Question: I often will have a scratch pad in ST that I then close via Ctrl-F4. It always prompts me to save it, which I find to be a pain.
Is there a setting in ST where I can either change to default of this dialog to "Close without saving", or do not even prompt me at all if it is a new file (i.e. has no name).

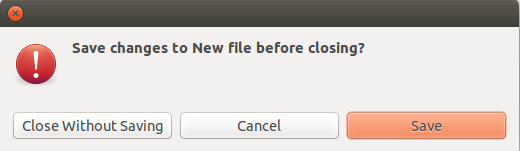
Answer: You can set a tab to be a scratch buffer (doesn't prompt to save when closed). With the desired tab opened, open the console with and type:
'''
view.set_scratch(True)
'''
then hit , and close the console with . You can now close the tab whenever you want without being prompted. Of course, you can manually save the contents if you wish.
If you would like to have new buffers set to scratch by default, you'll need a plugin. Create a new Python file in Sublime with the following contents:
'''
import sublime
import sublime_plugin
class SetNewScratchBuffer(sublime_plugin.EventListener):
def on_new(self, view):
view.set_scratch(True)
def on_save(self, view):
view.set_scratch(False)
'''
Save the file as 'Packages/User/set_new_scratch_buffer.py' where 'Packages' is the folder opened when selecting 'Preferences -> Browse Packages...' ('~/.config/sublime-text-2/Packages' on Linux with ST2). Once saved, it should automatically become active, although you can restart Sublime to make sure. Now, all new buffers created with or 'File -> New File' will automatically have the scratch attribute set. This will be disabled when the file is saved, so you don't accidentally destroy changes to an opened file.